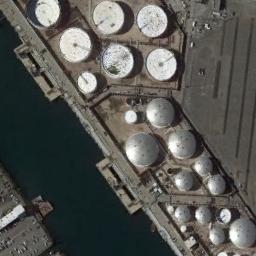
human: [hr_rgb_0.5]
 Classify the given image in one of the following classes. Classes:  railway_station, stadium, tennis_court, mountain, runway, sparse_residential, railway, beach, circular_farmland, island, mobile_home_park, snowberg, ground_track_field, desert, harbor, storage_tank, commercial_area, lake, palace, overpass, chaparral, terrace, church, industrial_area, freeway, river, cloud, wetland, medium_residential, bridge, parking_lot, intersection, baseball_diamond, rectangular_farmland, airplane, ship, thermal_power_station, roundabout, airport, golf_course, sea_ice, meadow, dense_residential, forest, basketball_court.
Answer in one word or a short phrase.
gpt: storage_tank